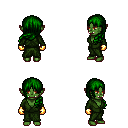
a pixel art fantasy rpg character, female body template, orc, green skin, green robe, red pants, green left-swept hairstyle, gold gloves, four views (front, back, left, right), 2x2 character sprite sheet, small pixel art, hard edges, no anti-aliasing